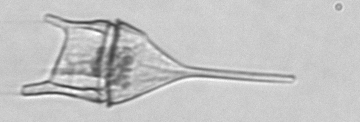
Label: Tripos_lineatus